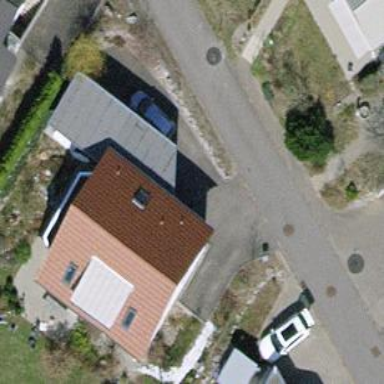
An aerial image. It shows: Building with tile roof.